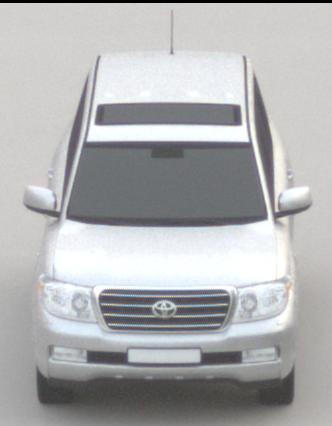
Make: Toyota
Model: Land Cruiser V8 4.7
Detailed model: Land Cruiser V8 (J20)
Model produced from: 2008/03
Model produced until: 2009/11
Doors: 5
Color: white
Road condition: dry road
Daytime: sunrise or sunset
Contrast: low contrast